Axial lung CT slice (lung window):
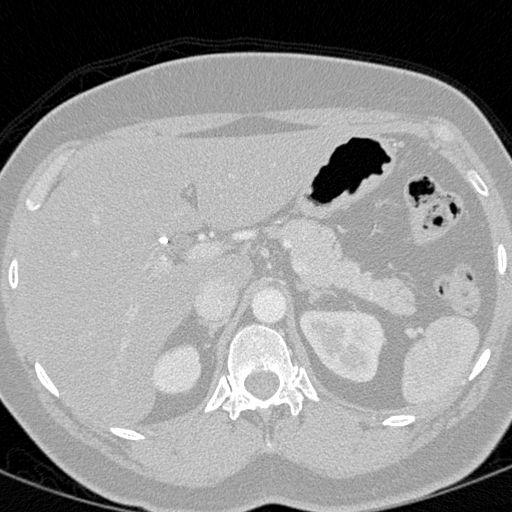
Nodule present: no